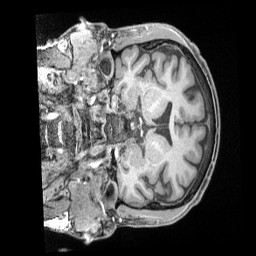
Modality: T1w
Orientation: coronal
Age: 39
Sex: male
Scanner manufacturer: siemens
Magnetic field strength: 3 T
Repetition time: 2 s
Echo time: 0.00211 s